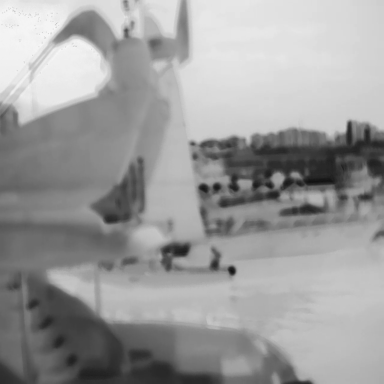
There are two objects shown in the infrared image, including a sailboat, and a canoe.